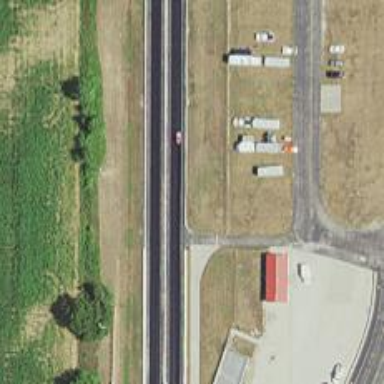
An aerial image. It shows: Raceway for motor sports.